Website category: book
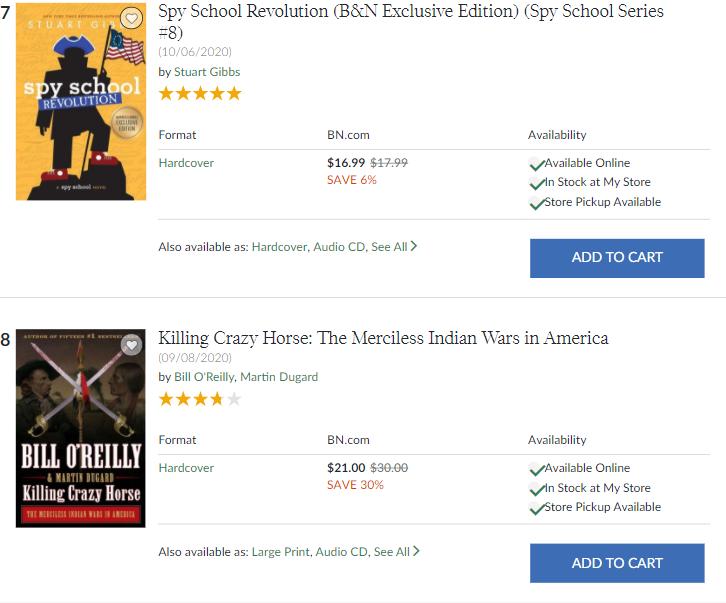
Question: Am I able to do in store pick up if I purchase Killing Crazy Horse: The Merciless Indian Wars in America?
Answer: yes

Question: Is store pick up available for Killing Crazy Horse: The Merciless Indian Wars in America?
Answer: yes

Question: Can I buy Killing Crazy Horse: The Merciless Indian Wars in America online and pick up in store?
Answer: yes